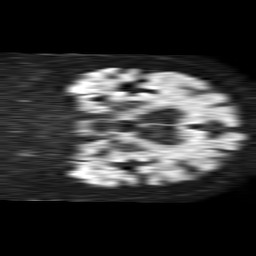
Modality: TRACE
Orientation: coronal
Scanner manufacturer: philips
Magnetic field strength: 1.5 T
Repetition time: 4.6 s
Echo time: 0.09059 s